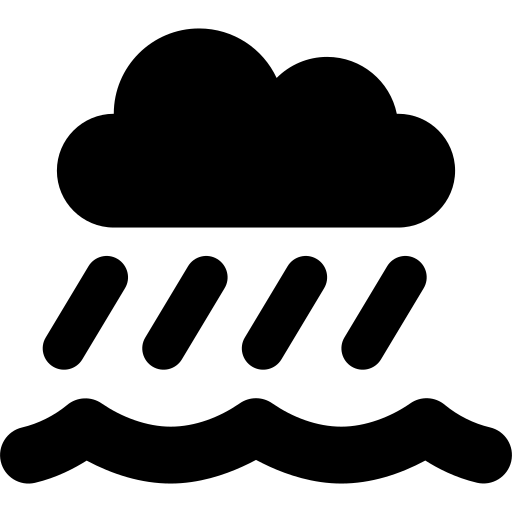
Tags: icon, FontAwesome, fa-icon, solid, cloud, showers, water